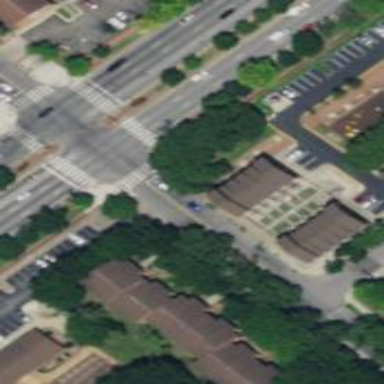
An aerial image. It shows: Marked footway crossing with pedestrian island.